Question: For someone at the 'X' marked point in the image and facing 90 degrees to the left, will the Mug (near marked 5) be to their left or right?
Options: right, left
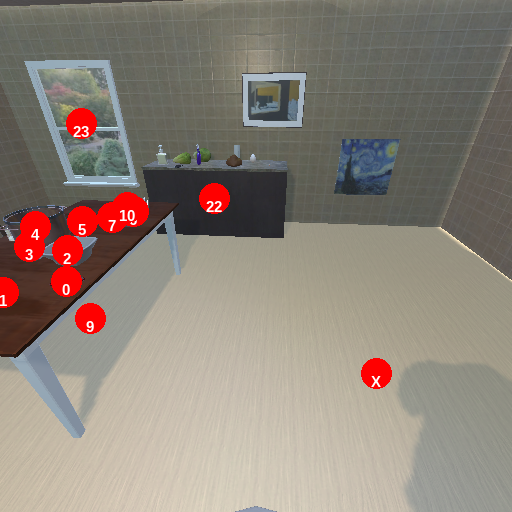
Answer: right